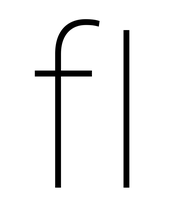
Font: Roboto_Thin